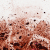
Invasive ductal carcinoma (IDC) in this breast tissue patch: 0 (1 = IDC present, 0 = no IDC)